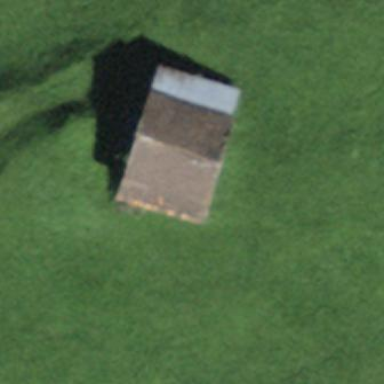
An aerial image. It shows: Rural barn.